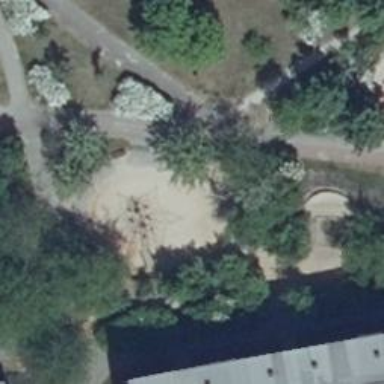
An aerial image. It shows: Playground area for leisure activities on the land.